Field crop: maize
Growth stage: 2
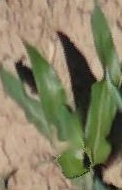
Species: maize